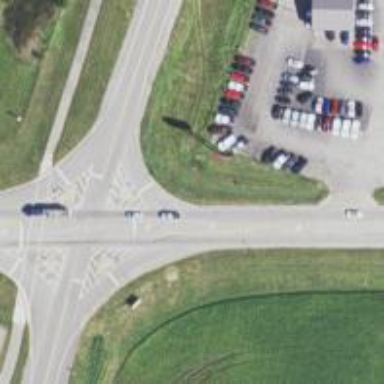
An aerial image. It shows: Stop road.